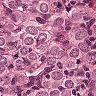
Metastatic tissue present: yes